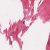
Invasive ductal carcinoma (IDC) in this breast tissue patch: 0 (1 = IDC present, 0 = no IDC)